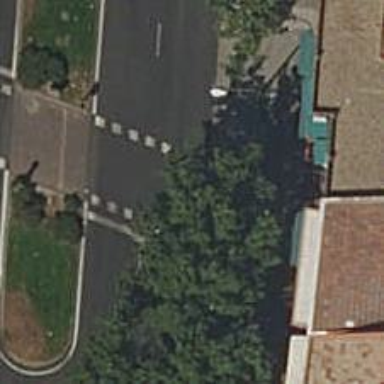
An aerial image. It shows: Zebra crossing with traffic signals.